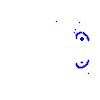
Particle: kaon